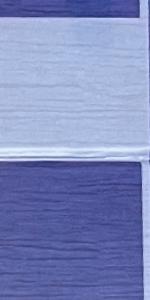
Label: Empty